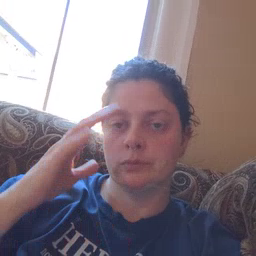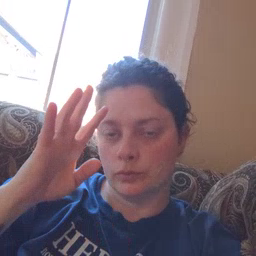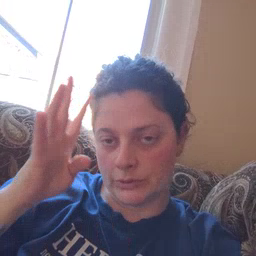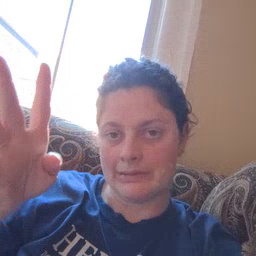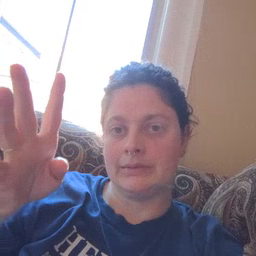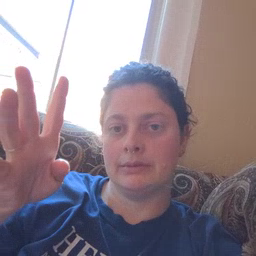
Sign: pretend